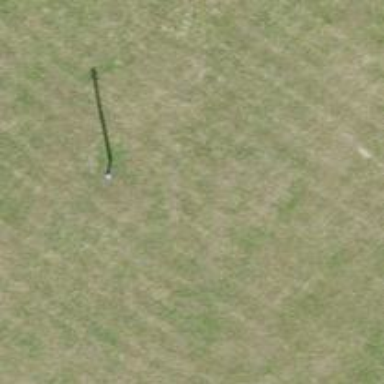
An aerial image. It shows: Minor power line.